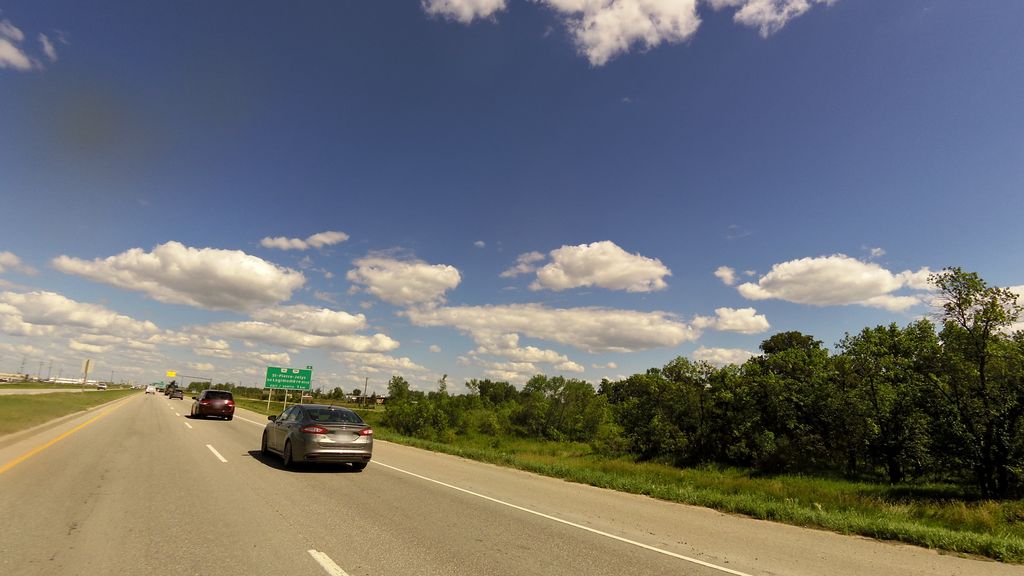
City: winnipeg